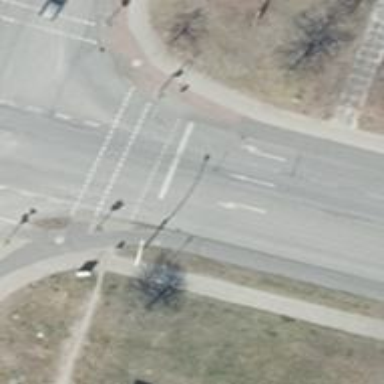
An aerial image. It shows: Road crossing with traffic signals.